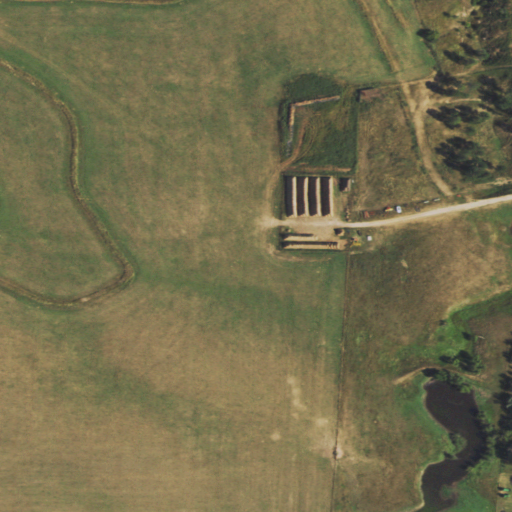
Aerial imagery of ridge(s) in Wyoming named Thorn Divide containing pasture, grassland, and shrub